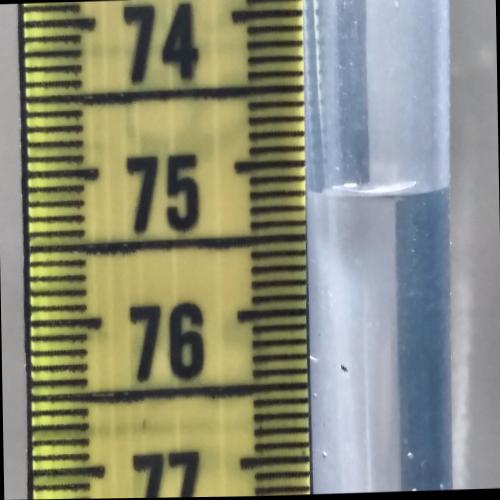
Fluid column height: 75.2 cm